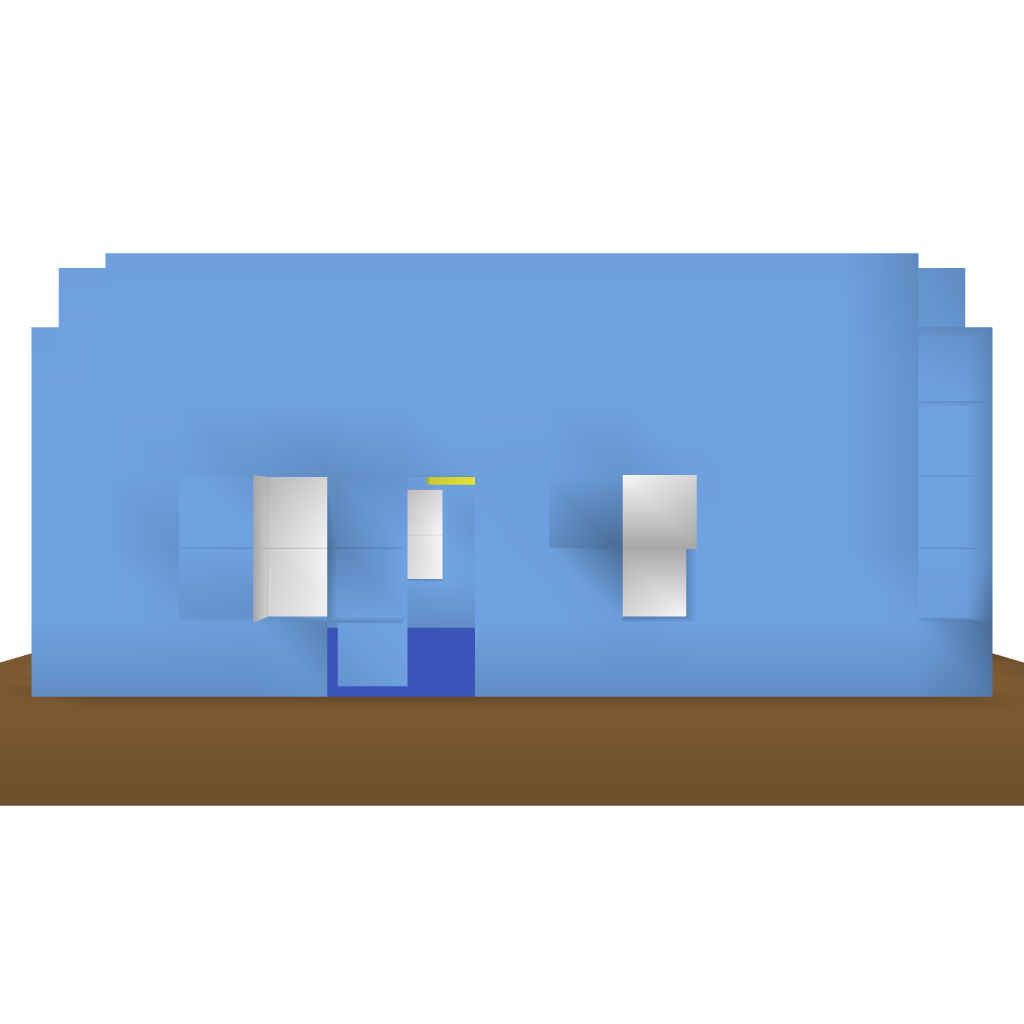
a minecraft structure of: Little Water House good quality